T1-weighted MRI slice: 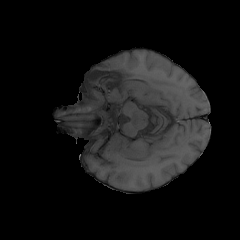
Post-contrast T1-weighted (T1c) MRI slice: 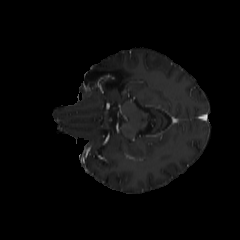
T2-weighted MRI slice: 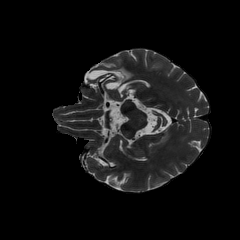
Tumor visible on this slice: no